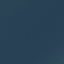
Land use / land cover: SeaLake